Field crop: maize
Growth stage: 2
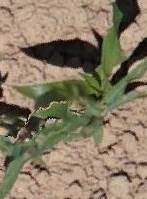
Species: maize